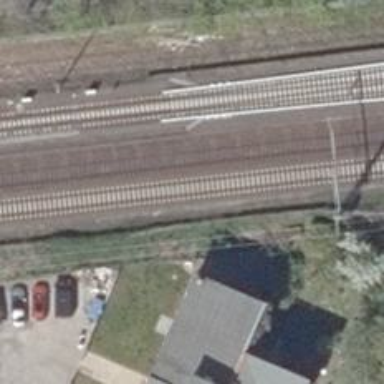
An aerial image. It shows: Railway signal.